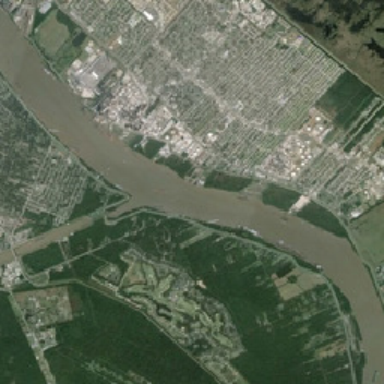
Both sides of the river have large oasis and well organized urban areas .